Interaction volume radius: 10 \u00c5
Interaction volume height: 15 \u00c5
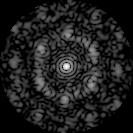
Disorder parameter: 0.67